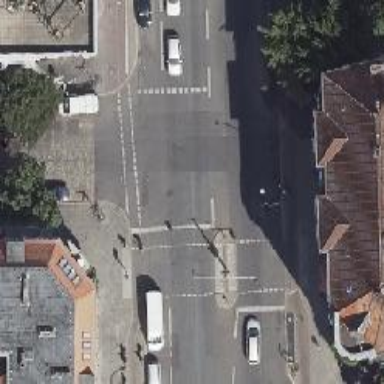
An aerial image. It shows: Marked asphalt cycleway with crossing.